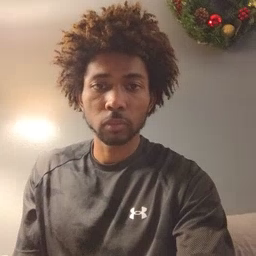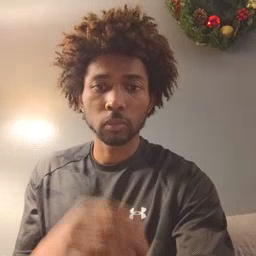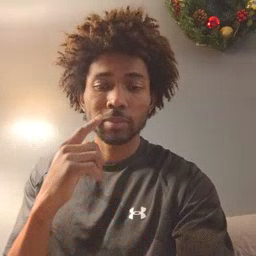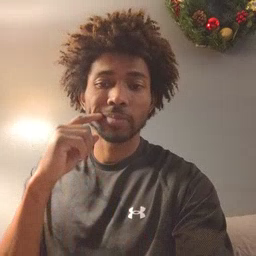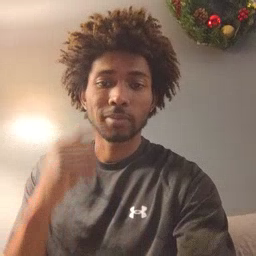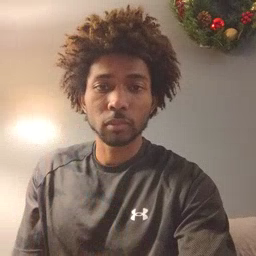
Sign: smile